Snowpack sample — Loveland Pass, Silver Plume, Colorado, USA (2/11/26, 12:00 PM MST)
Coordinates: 39.663, -105.886
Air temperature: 35 °F
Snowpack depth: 82 cm
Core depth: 40 cm
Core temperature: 23 °F
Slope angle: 13°, slope face: 12°
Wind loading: high
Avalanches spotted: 1
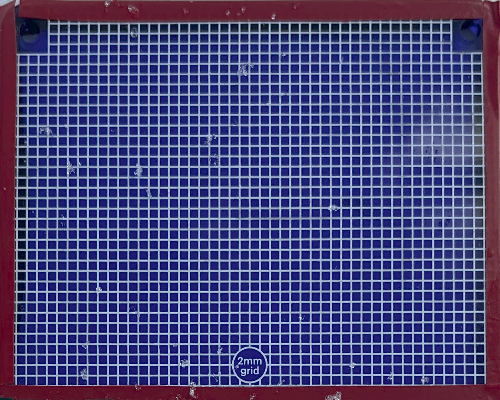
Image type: profile
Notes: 1 small avalanche spotted on the north side of the bowl, lots of wind loading